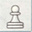
Piece: wP